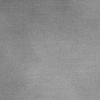
Atmospheric dust classification: dusty